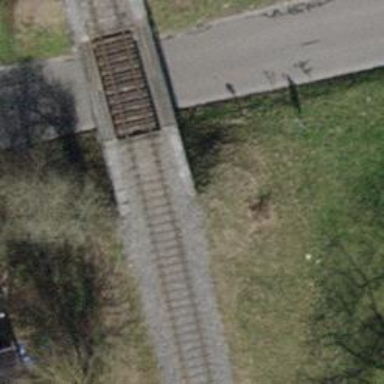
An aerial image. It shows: There is bridge over railway with one track.